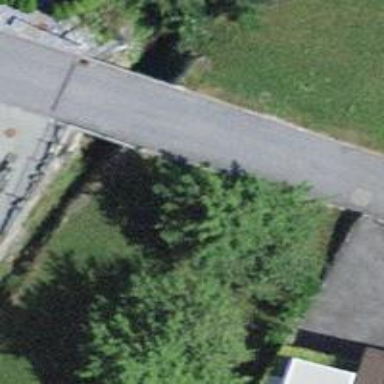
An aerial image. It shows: Residential road with bridge.